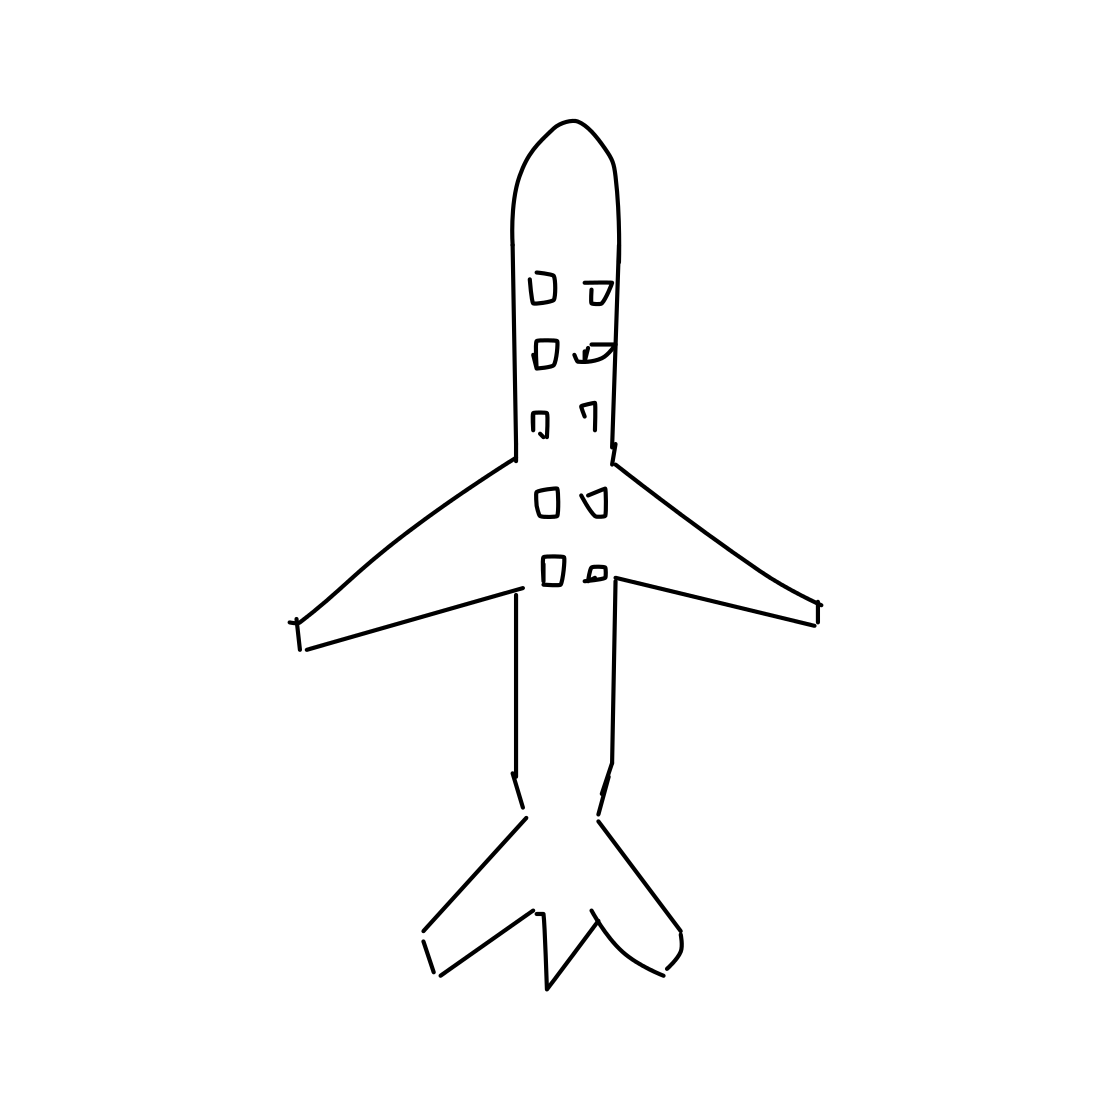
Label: airplane